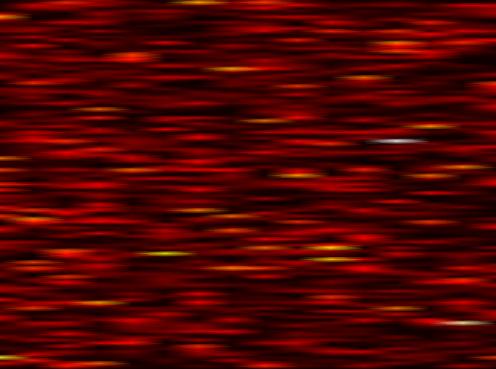
Label: WOLA